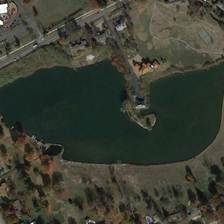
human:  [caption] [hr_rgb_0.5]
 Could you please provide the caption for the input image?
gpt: there are some trees with green leaves and yellow trees .

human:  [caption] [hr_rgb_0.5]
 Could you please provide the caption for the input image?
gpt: the pond is neatly divided into many parts .

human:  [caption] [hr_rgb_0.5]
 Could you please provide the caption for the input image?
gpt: some houses are surrounded by a pool .

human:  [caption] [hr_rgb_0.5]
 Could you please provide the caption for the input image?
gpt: the pond is surrounded by light green trees and the road .

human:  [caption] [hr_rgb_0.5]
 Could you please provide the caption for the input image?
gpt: the pond is neatly divided into many parts .